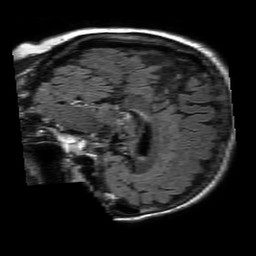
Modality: FLAIR
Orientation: sagittal
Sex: female
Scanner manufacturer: philips
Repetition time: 11 s
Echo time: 0.125 s